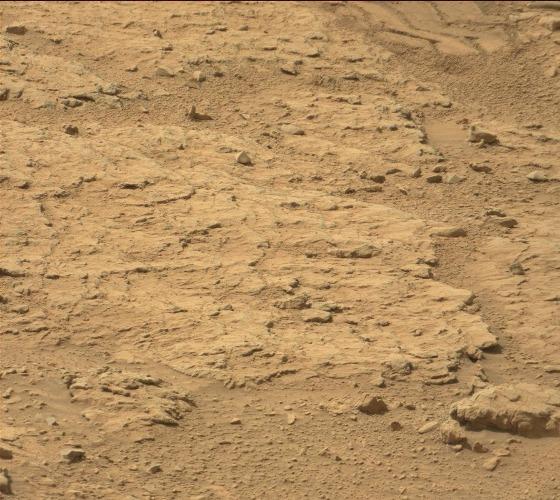
Terrain classes present: Bedrock, Gravel / Sand / Soil, Rock, Shadow